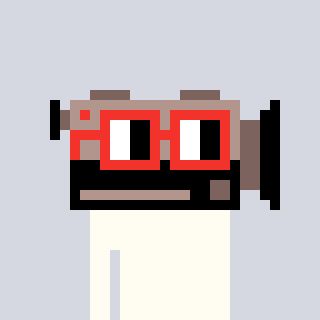
a pixel art character with square red glasses, a camcorder-shaped head and a grayscale-colored body on a cool background